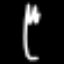
Label: fork